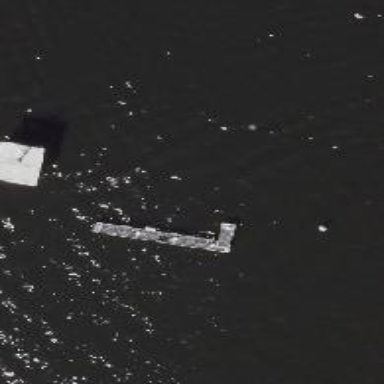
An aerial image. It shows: Man-made pier.